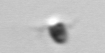
Label: Pyramimonas